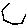
Label: hexagon